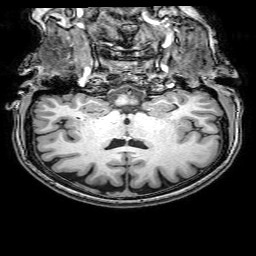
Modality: T1w
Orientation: sagittal
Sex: female
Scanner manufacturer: philips
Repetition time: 0.008214 s
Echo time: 0.00376 s